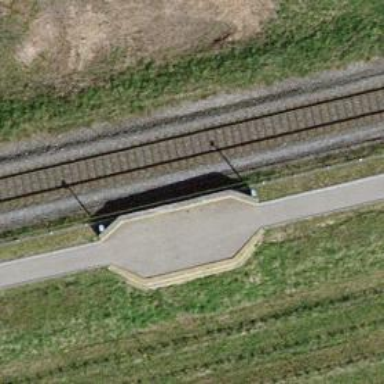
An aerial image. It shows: Black bench.